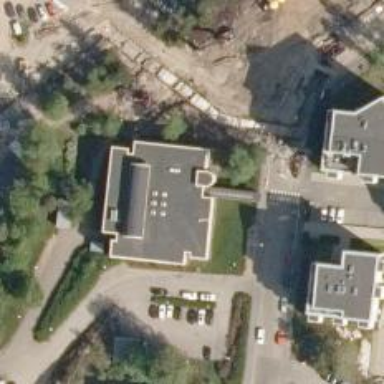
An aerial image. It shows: Clinic.